Question: in one of my master degree classes I have to create in python a sudoku game (with special rules).
My professor request is that I need to import a .txt file with the sudoku board (for me created) to my code file.
I do like this:
**
'''
def import_boardsudoku(filename):
file=open(filename,'r')
content=file.read()
file.close()
return content
hs = []
for line in content:
hs_line = line.replace("
"," ").split(",")
hs.append(hs_line)
for i in range(len(hs)):
for j in range(len(hs[i])):
if hs[i][j] == "0":
hs[i][j] = " "
else:
hs[i][j]=int(hs[i][j])
return hs
print import_boardsudoku("sudoku_hs.txt")
'''
**
But I don't understand:
1. Why my zeros don't are replaced by whitespace
2. Why I can't use my hs (boardsudoku imported) in the rest of my code (like print boardgame or validation of the rules, etc)
Inside my .txt file its:

Thank you very much for your help! :)
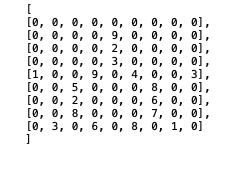
Answer: everything below
'''
return content
'''
is unusable as you are returning early.